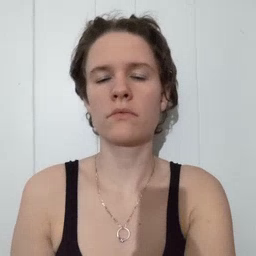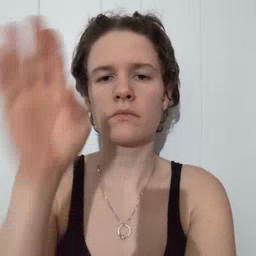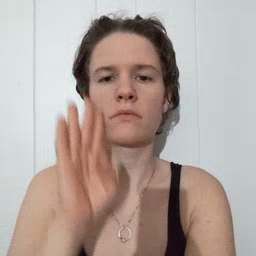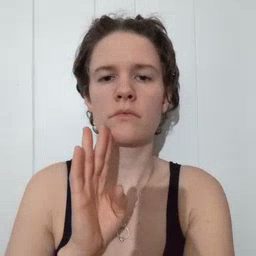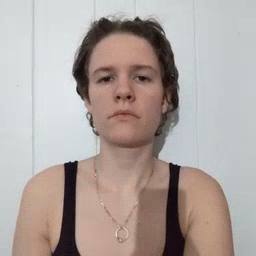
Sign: brown